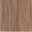
Piece: xx